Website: lowes
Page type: delivery-shipping
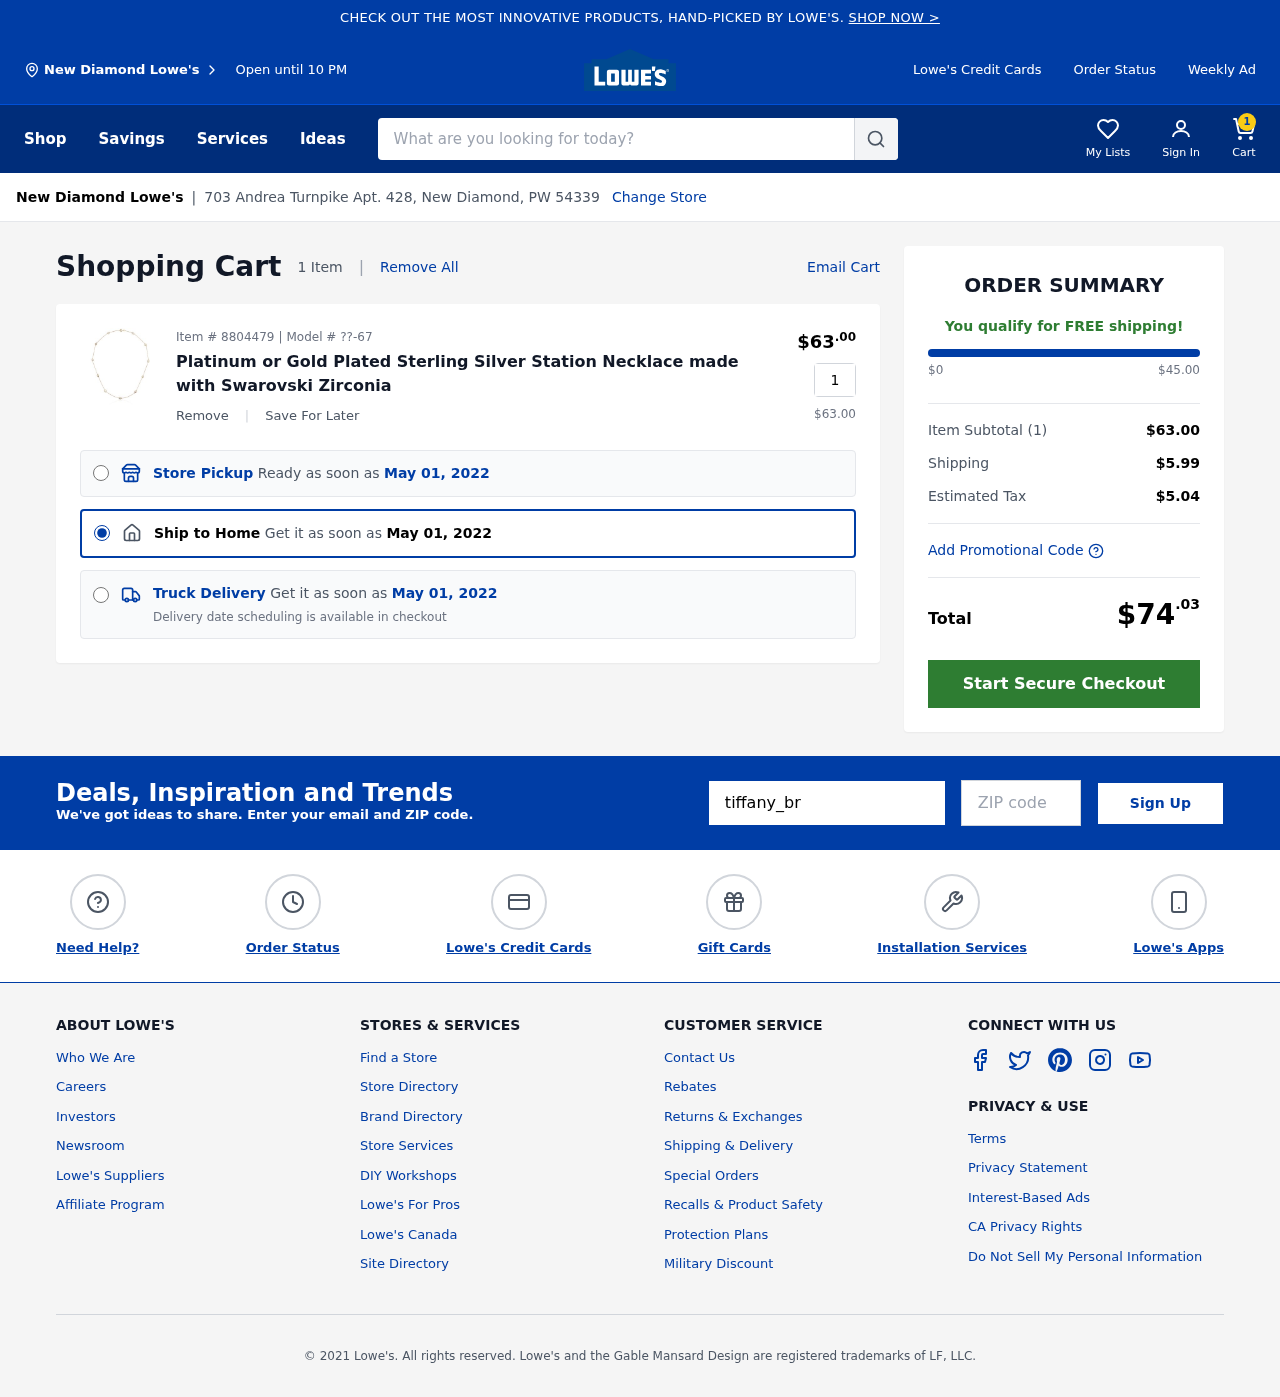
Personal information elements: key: PII_CITY
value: New Diamond
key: PII_EMAIL
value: tiffany_brown@hotmail.com
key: PII_POSTCODE
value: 54339
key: PII_STREET
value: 703 Andrea Turnpike Apt. 428
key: PII_CITY2
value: New Diamond
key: PII_CITY_STATE_ZIP
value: New Diamond, PW 54339
Product elements: key: PRODUCT1_NAME
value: Platinum or Gold Plated Sterling Silver Station Necklace made with Swarovski Zirconia
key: PRODUCT1_PRICE
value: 63
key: PRODUCT1_QUANTITY
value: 1
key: PRODUCT1_MODEL
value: ??-67
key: PRODUCT1_PRICE2
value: $63.00
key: PRODUCT1_ITEM_NUMBER
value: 8804479
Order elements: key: ORDER_NUM_ITEMS
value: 1
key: ORDER_DELIVERY_DATE
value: May 01, 2022
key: ORDER_DELIVERY_DATE2
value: May 01, 2022
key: ORDER_DELIVERY_DATE3
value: May 01, 2022
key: ORDER_SUBTOTAL
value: $63.00
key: ORDER_SHIPPING_COST
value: $5.99
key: ORDER_TAX
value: $5.04
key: ORDER_TOTAL
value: $74.03
Search elements: key: HEADER_SEARCH
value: What are you looking for today?